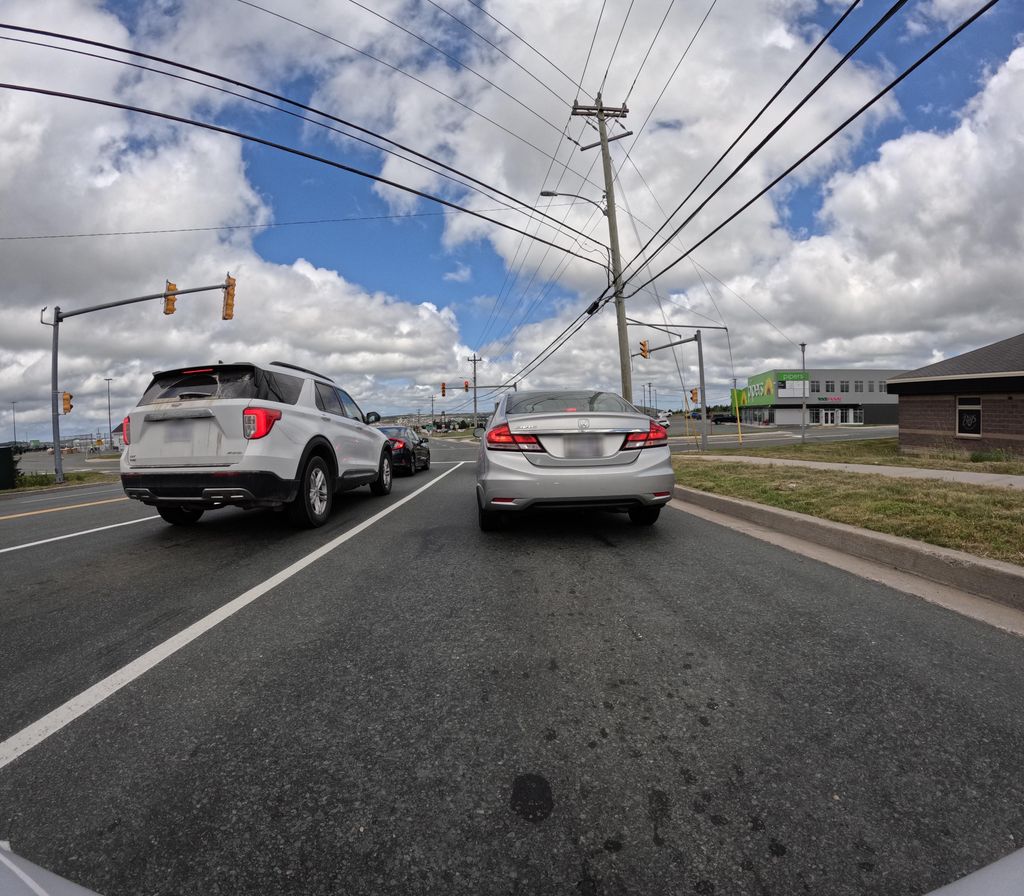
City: st_johns